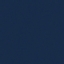
Label: SeaLake